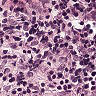
Metastatic tissue present: no